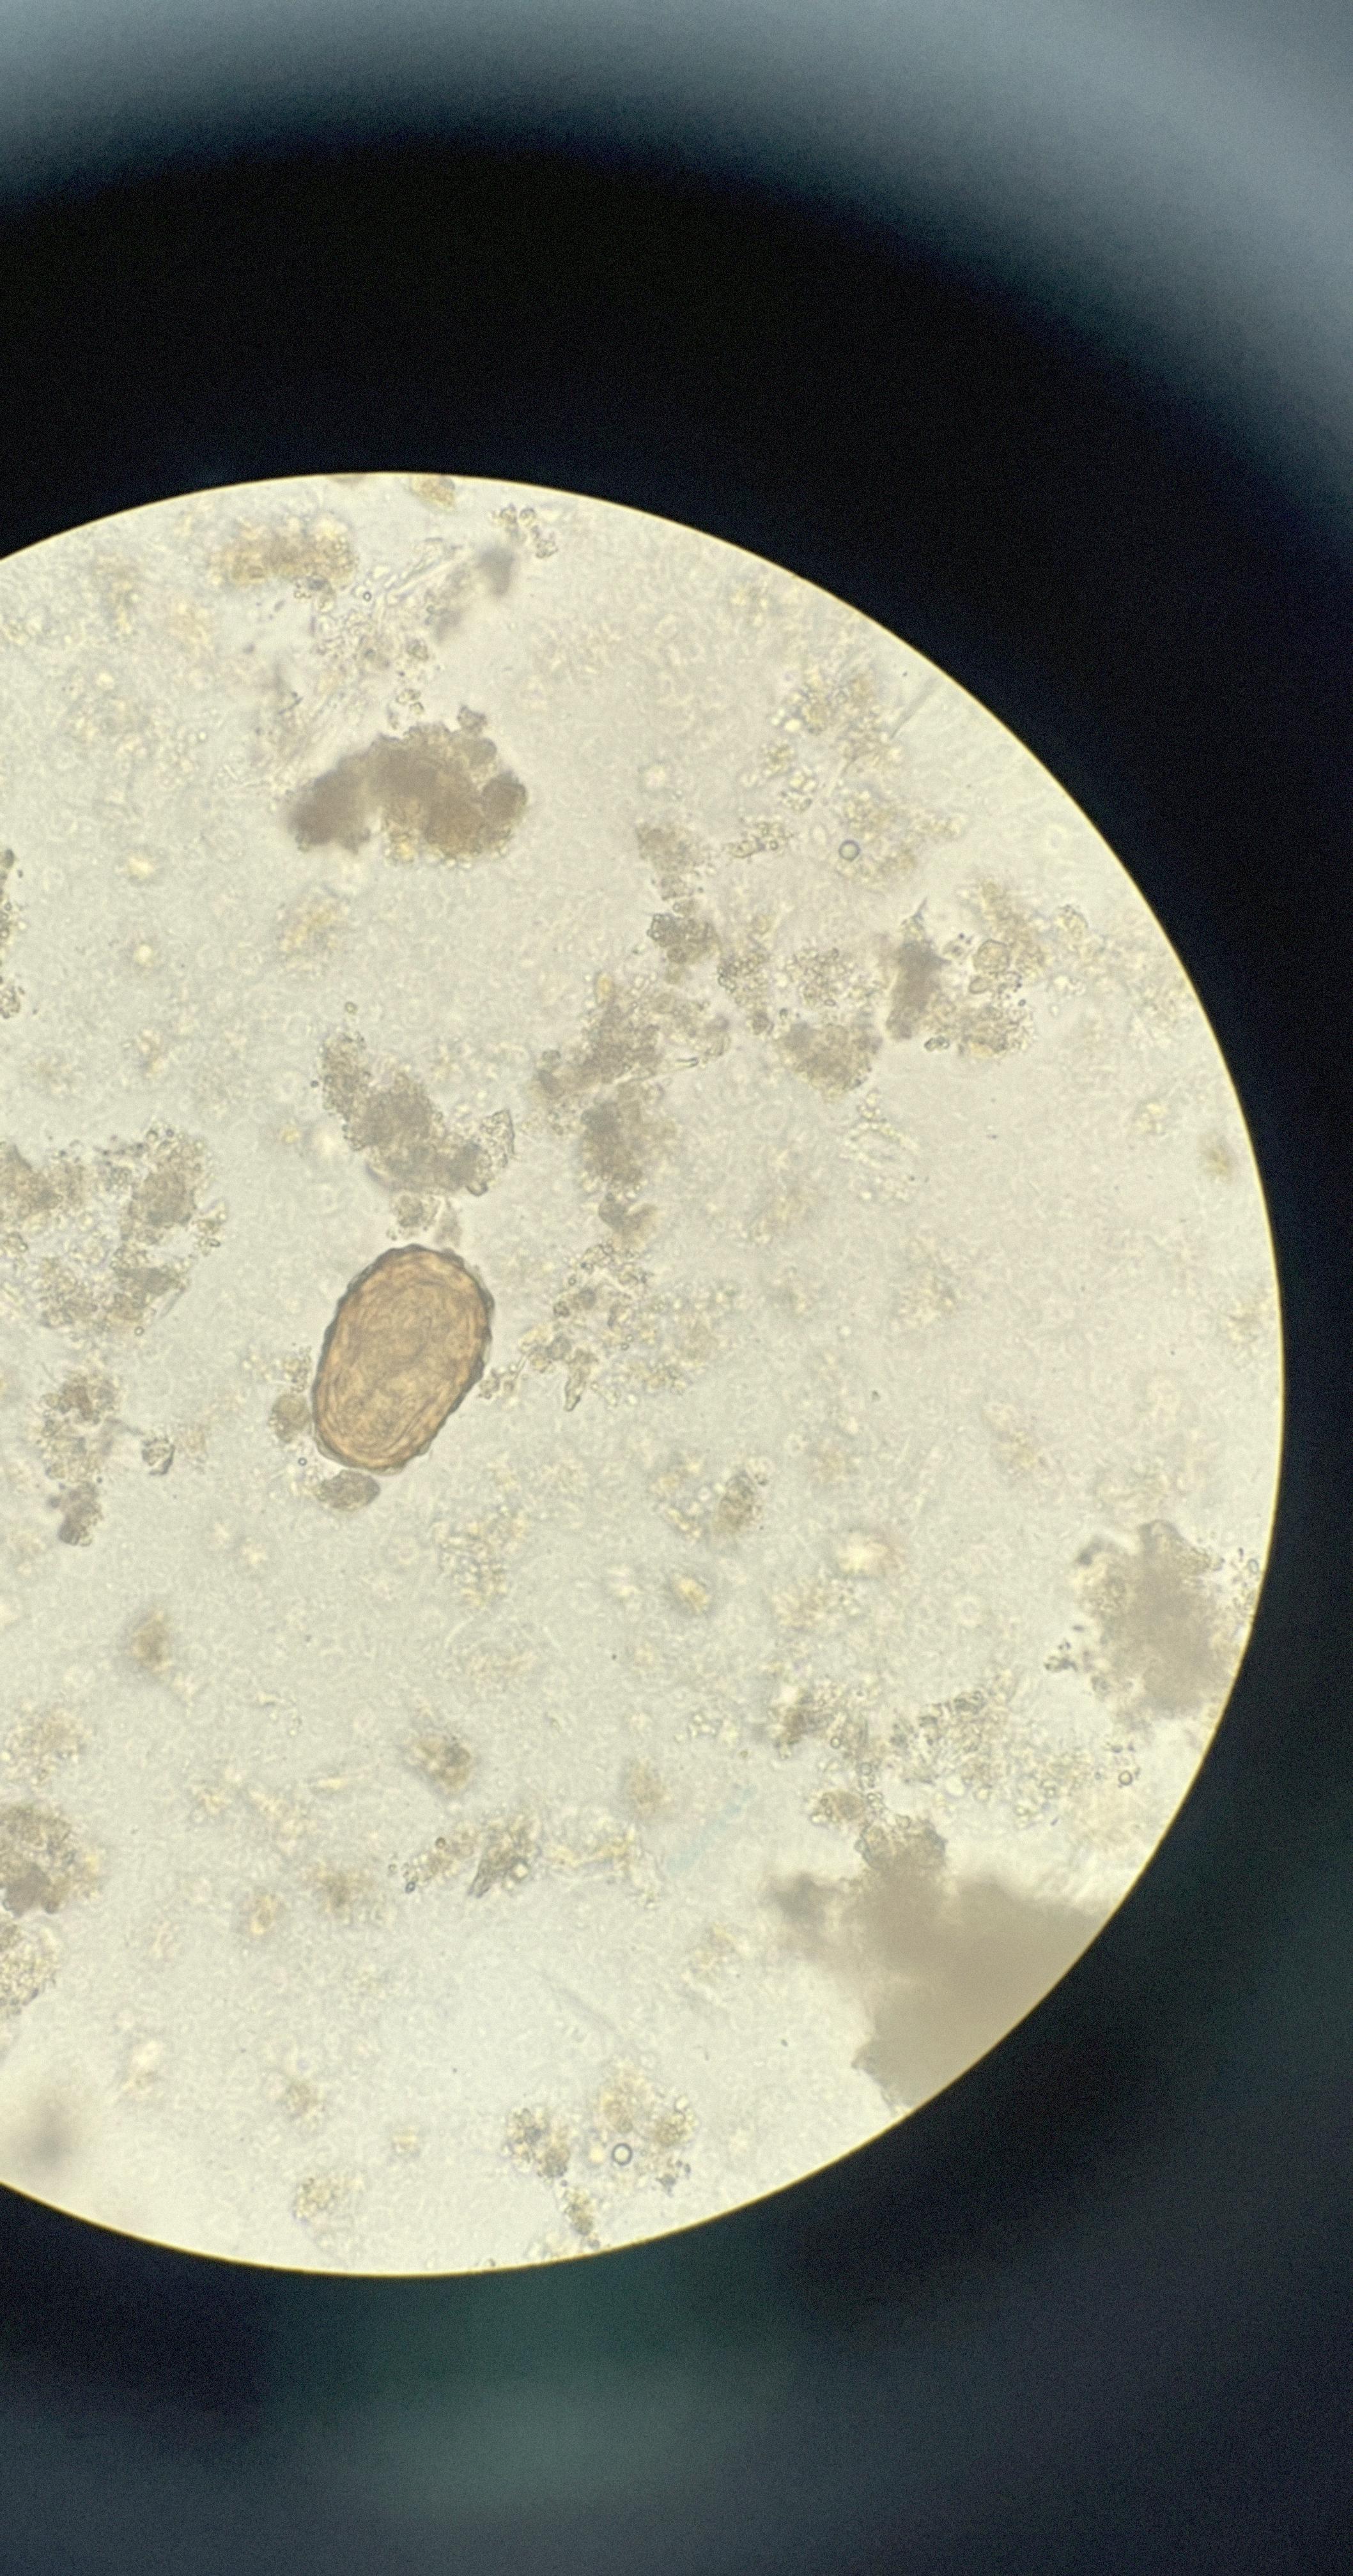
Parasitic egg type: Ascaris lumbricoides